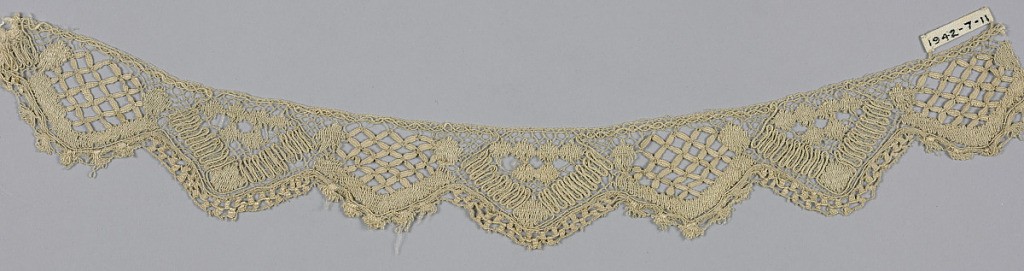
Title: Edge
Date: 19th century
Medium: silk Technique: bobbin lace
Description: Alternating lattice and V-shaped design; one edge scalloped.